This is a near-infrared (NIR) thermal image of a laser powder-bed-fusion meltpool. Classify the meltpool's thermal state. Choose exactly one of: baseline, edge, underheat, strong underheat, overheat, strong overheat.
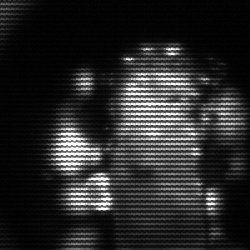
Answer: strong underheat